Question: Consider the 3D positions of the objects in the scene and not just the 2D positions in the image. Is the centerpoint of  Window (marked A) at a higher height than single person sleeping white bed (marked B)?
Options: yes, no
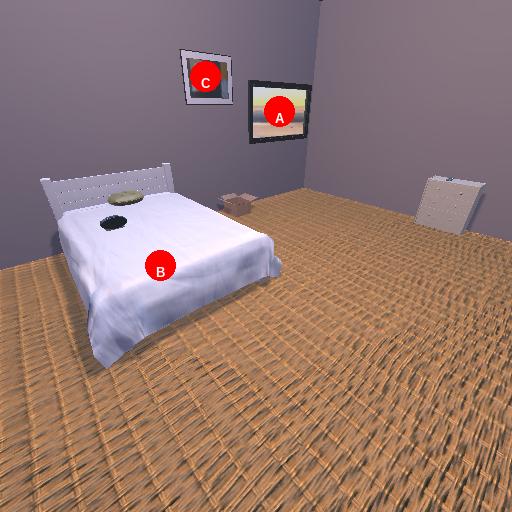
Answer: yes